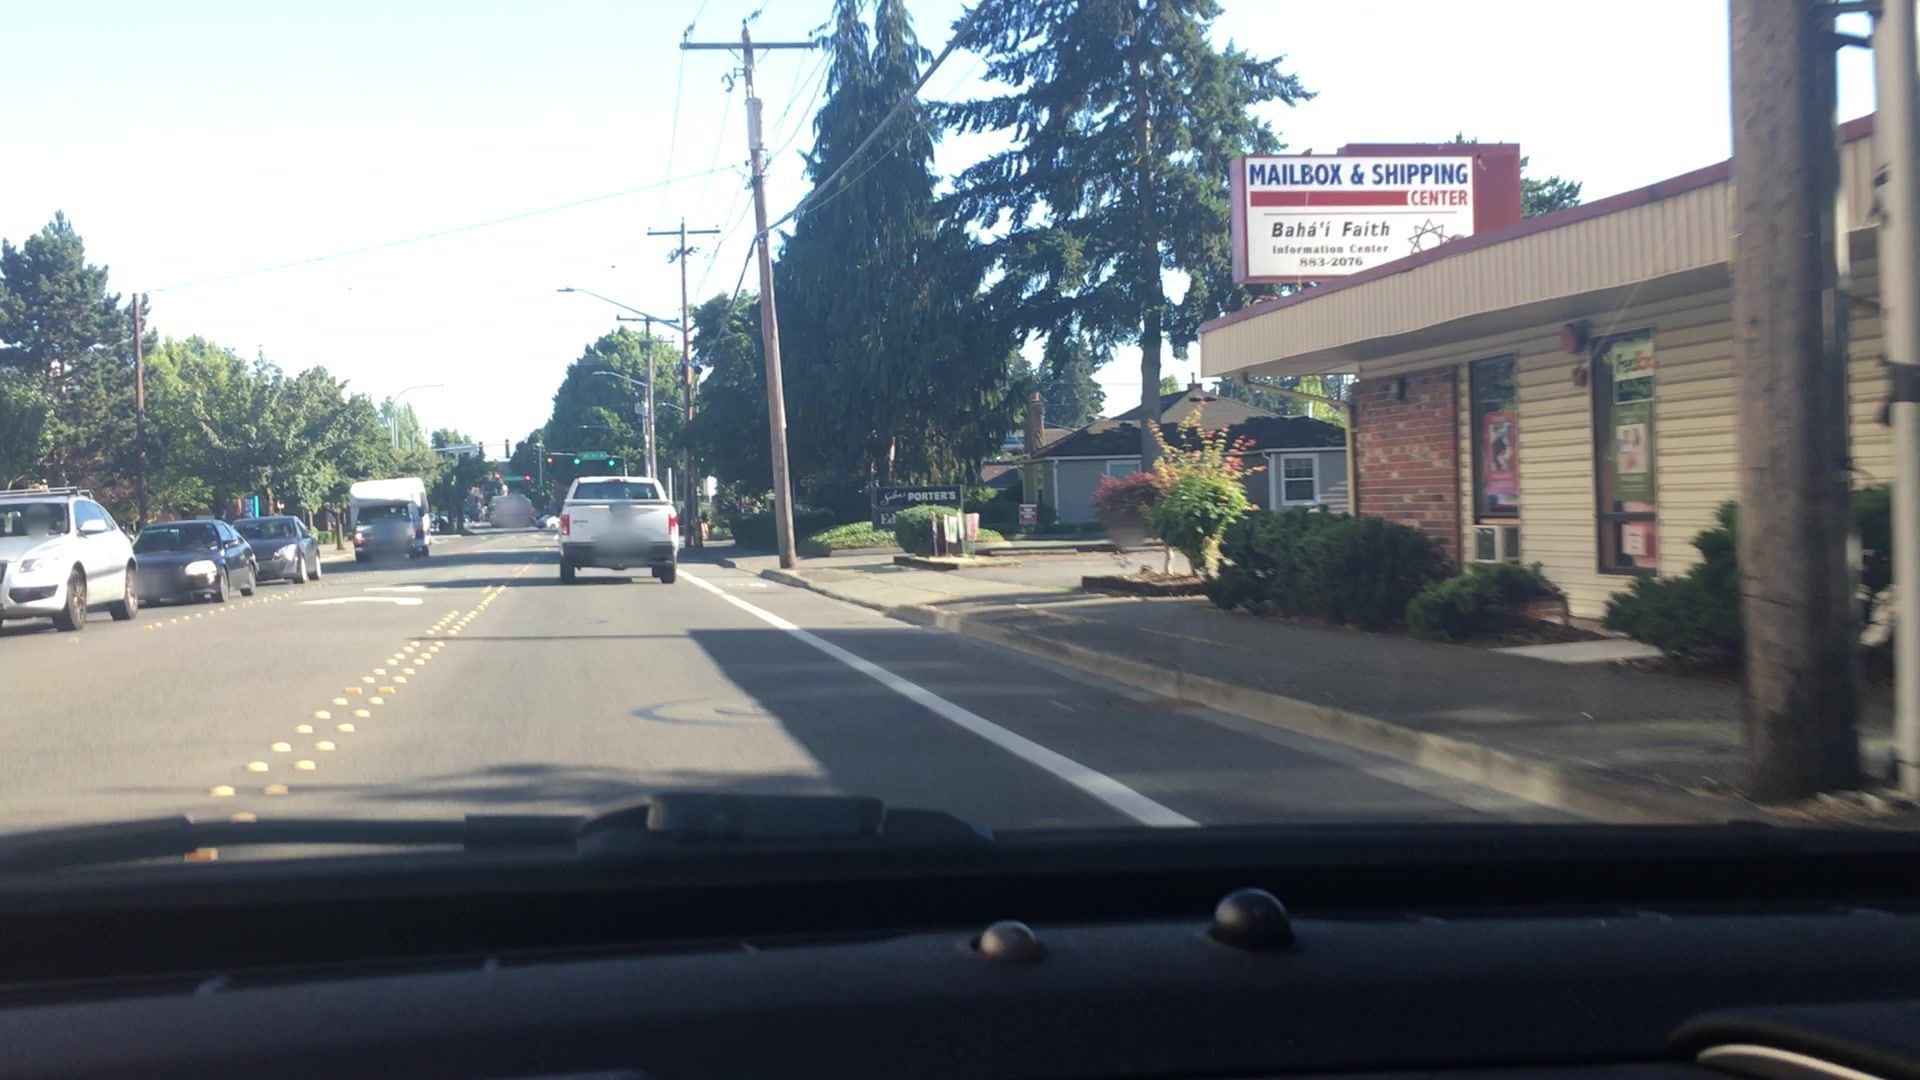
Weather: clear
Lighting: day
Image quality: good
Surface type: driving surface
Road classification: primary
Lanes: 4
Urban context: suburban or peri-urban
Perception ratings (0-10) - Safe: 6.57, Lively: 7.64, Beautiful: 4.47, Boring: 3.47, Depressing: 2.59, Wealthy: 4.49